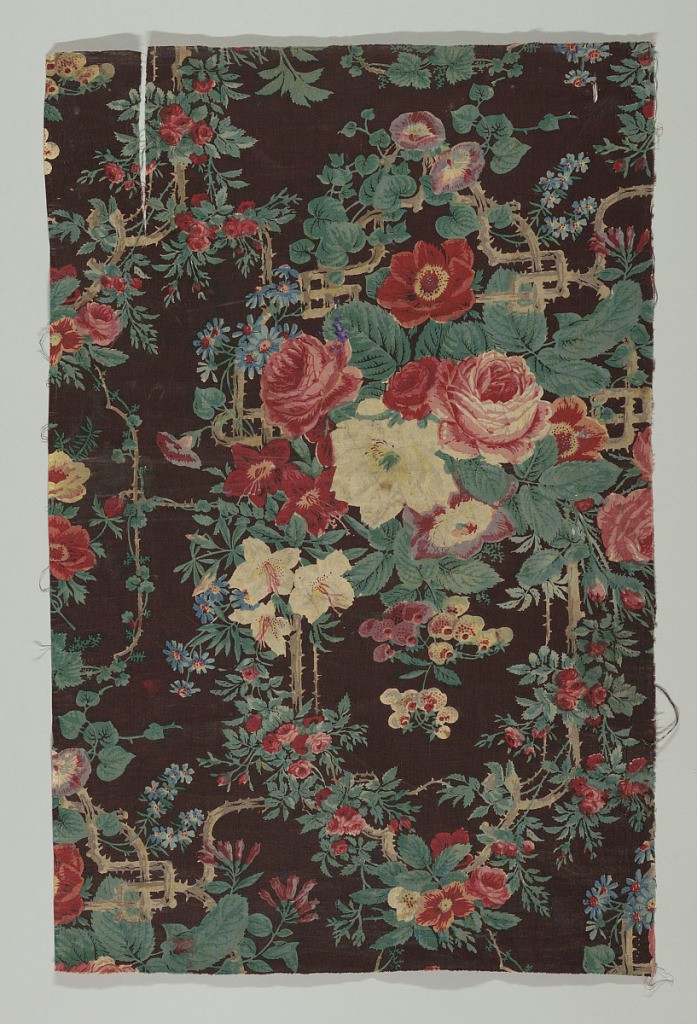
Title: Textile
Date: late 18th–19th century
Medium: cotton Technique: woodblock printed, glazed
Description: Large bouquet of roses with smaller climbing rose brances and other flowers. Background of dark brown and floral pattern in shades of red, green, blue and white.